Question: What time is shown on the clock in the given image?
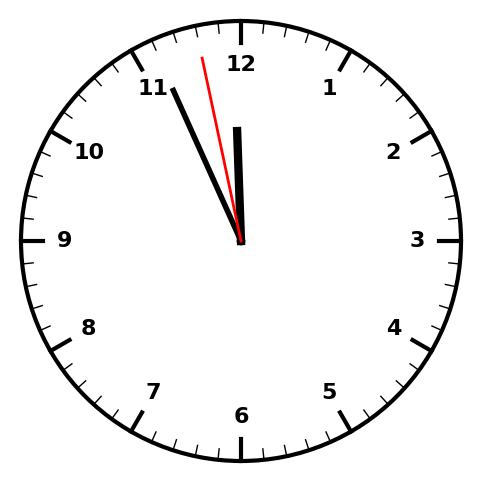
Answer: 11:55:58